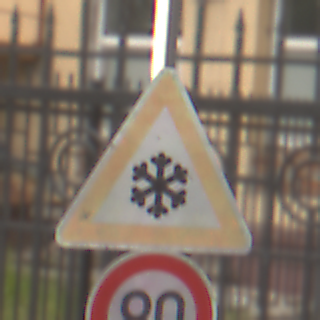
Verkehrszeichen: SchneeOderEisglaette
Zusatzzeichen unten: Geschwindigkeit90
Umgebung: Outdoor, Urban
Tageszeit: MorningAfternoon
Wetter: Overcast
Licht: Natural
Jahreszeit: NotSpecified
Kontrast: LowContrast